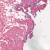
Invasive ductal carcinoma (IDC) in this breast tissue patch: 0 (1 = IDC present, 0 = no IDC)